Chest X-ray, AP view. Patient: 19 years old, sex F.
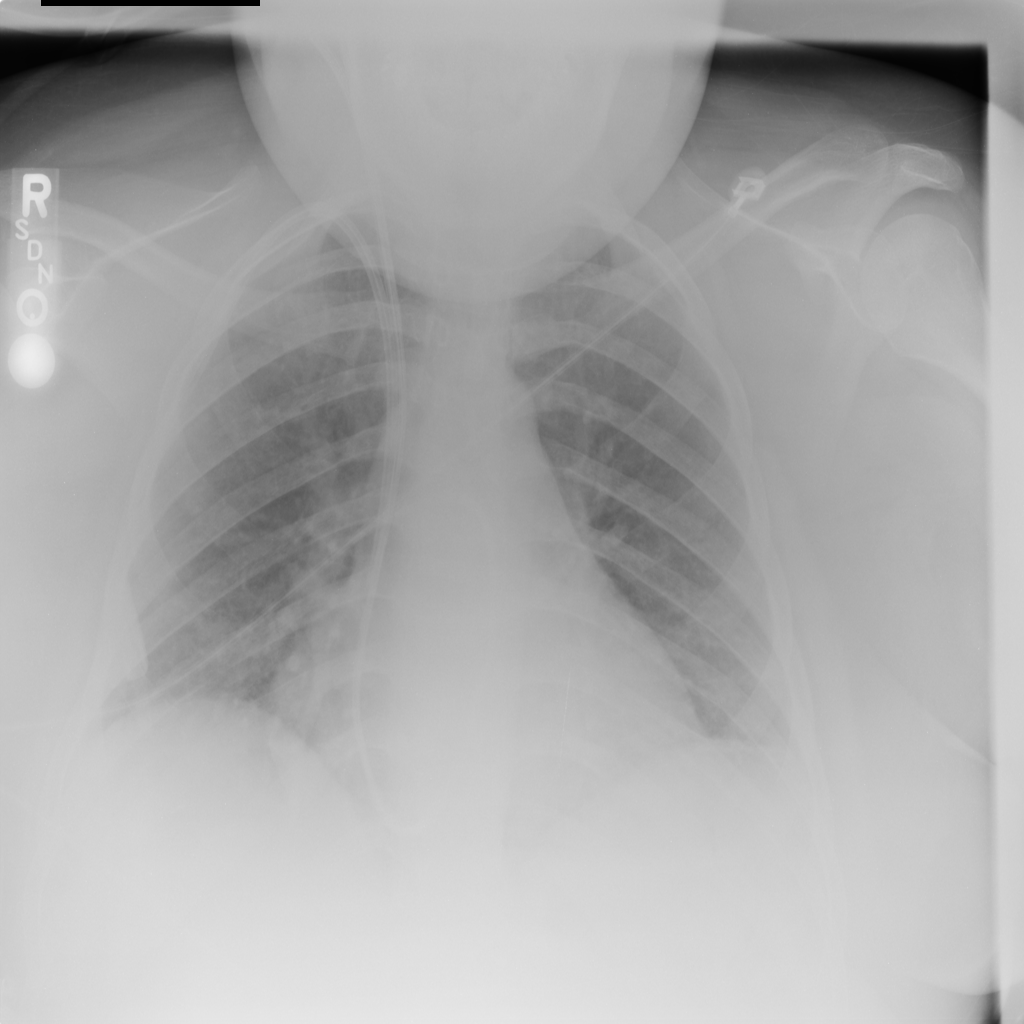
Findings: No Finding